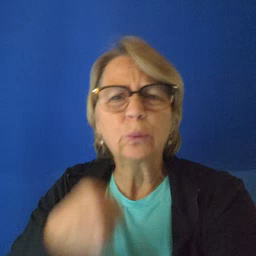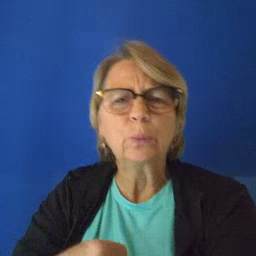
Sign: cute